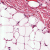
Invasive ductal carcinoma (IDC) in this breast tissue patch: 0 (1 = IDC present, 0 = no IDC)